【题型】填空题　【知识点】向量　【难度】easy
如图，在 $\triangle ABC$ 中，线段 $AD$ 是边 $BC$ 上的中线，点 $E$ 是 $AD$ 的中点，设向量 $\overrightarrow{AB}=\vec{a}, \overrightarrow{BC}=\vec{b}$，那么向量 $\overrightarrow{AE} = \_\_\_\_\_\_$ （结果用 $\vec{a}, \vec{b}$ 表示）.

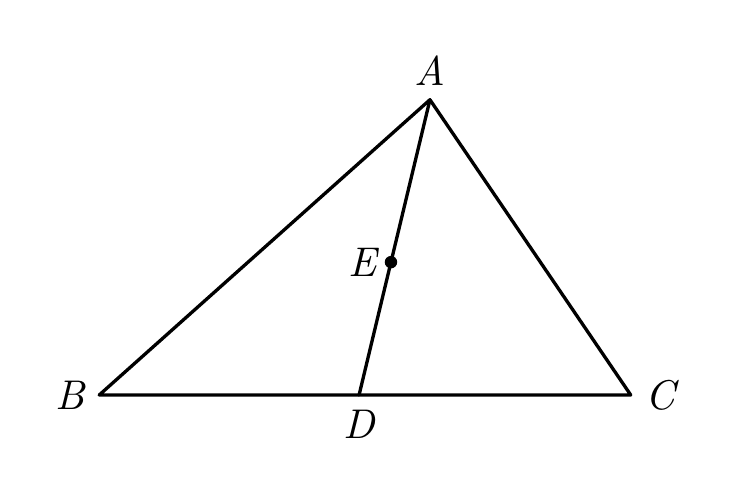
【解答】
【答案】$\frac{1}{2}\vec{a} + \frac{1}{4}\vec{b}$

【分析】本题考查了平面向量的知识点，运用三角形法则是解题的关键.

先用 $\vec{a}, \vec{b}$ 的线性组合表示 $\overrightarrow{AD}$，再表示 $\overrightarrow{AE}$ 即可.

【详解】解：$\because \overrightarrow{AD} = \overrightarrow{AB} + \overrightarrow{BD}$，线段 $AD$ 是边 $BC$ 上的中线，

$\therefore \overrightarrow{AD} = \overrightarrow{AB} + \frac{1}{2}\overrightarrow{BC} = \vec{a} + \frac{1}{2}\vec{b}$,

$\because$ 点 $E$ 是 $AD$ 的中点,

$\therefore \overrightarrow{AE} = \frac{1}{2}\overrightarrow{AD} = \frac{1}{2}\vec{a} + \frac{1}{4}\vec{b}$,

故答案为：$\frac{1}{2}\vec{a} + \frac{1}{4}\vec{b}$.